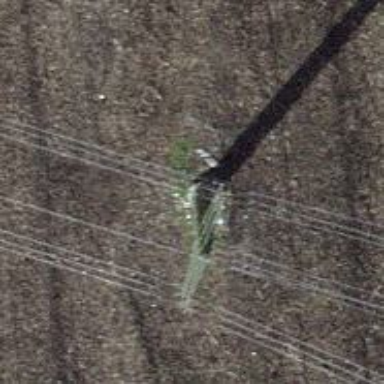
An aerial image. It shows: Power line with three cables.